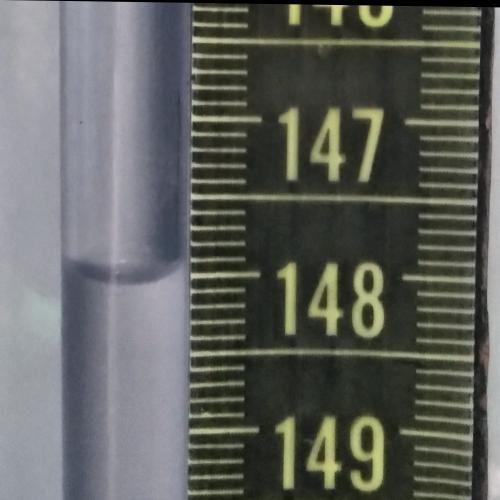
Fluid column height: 148.0 cm